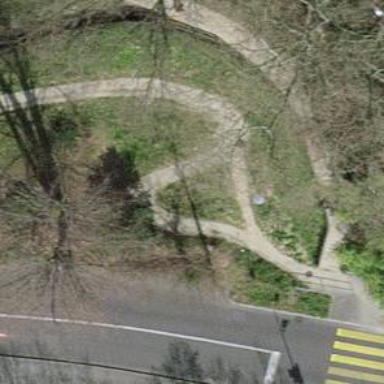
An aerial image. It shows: Footway with fine gravel surface.